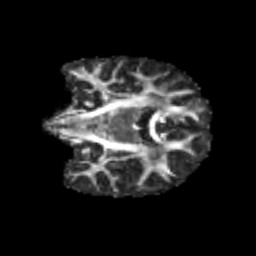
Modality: FA
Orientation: coronal
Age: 12
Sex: female
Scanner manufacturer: siemens
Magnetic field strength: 3 T
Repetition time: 3.8 s
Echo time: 0.07 s